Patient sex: M
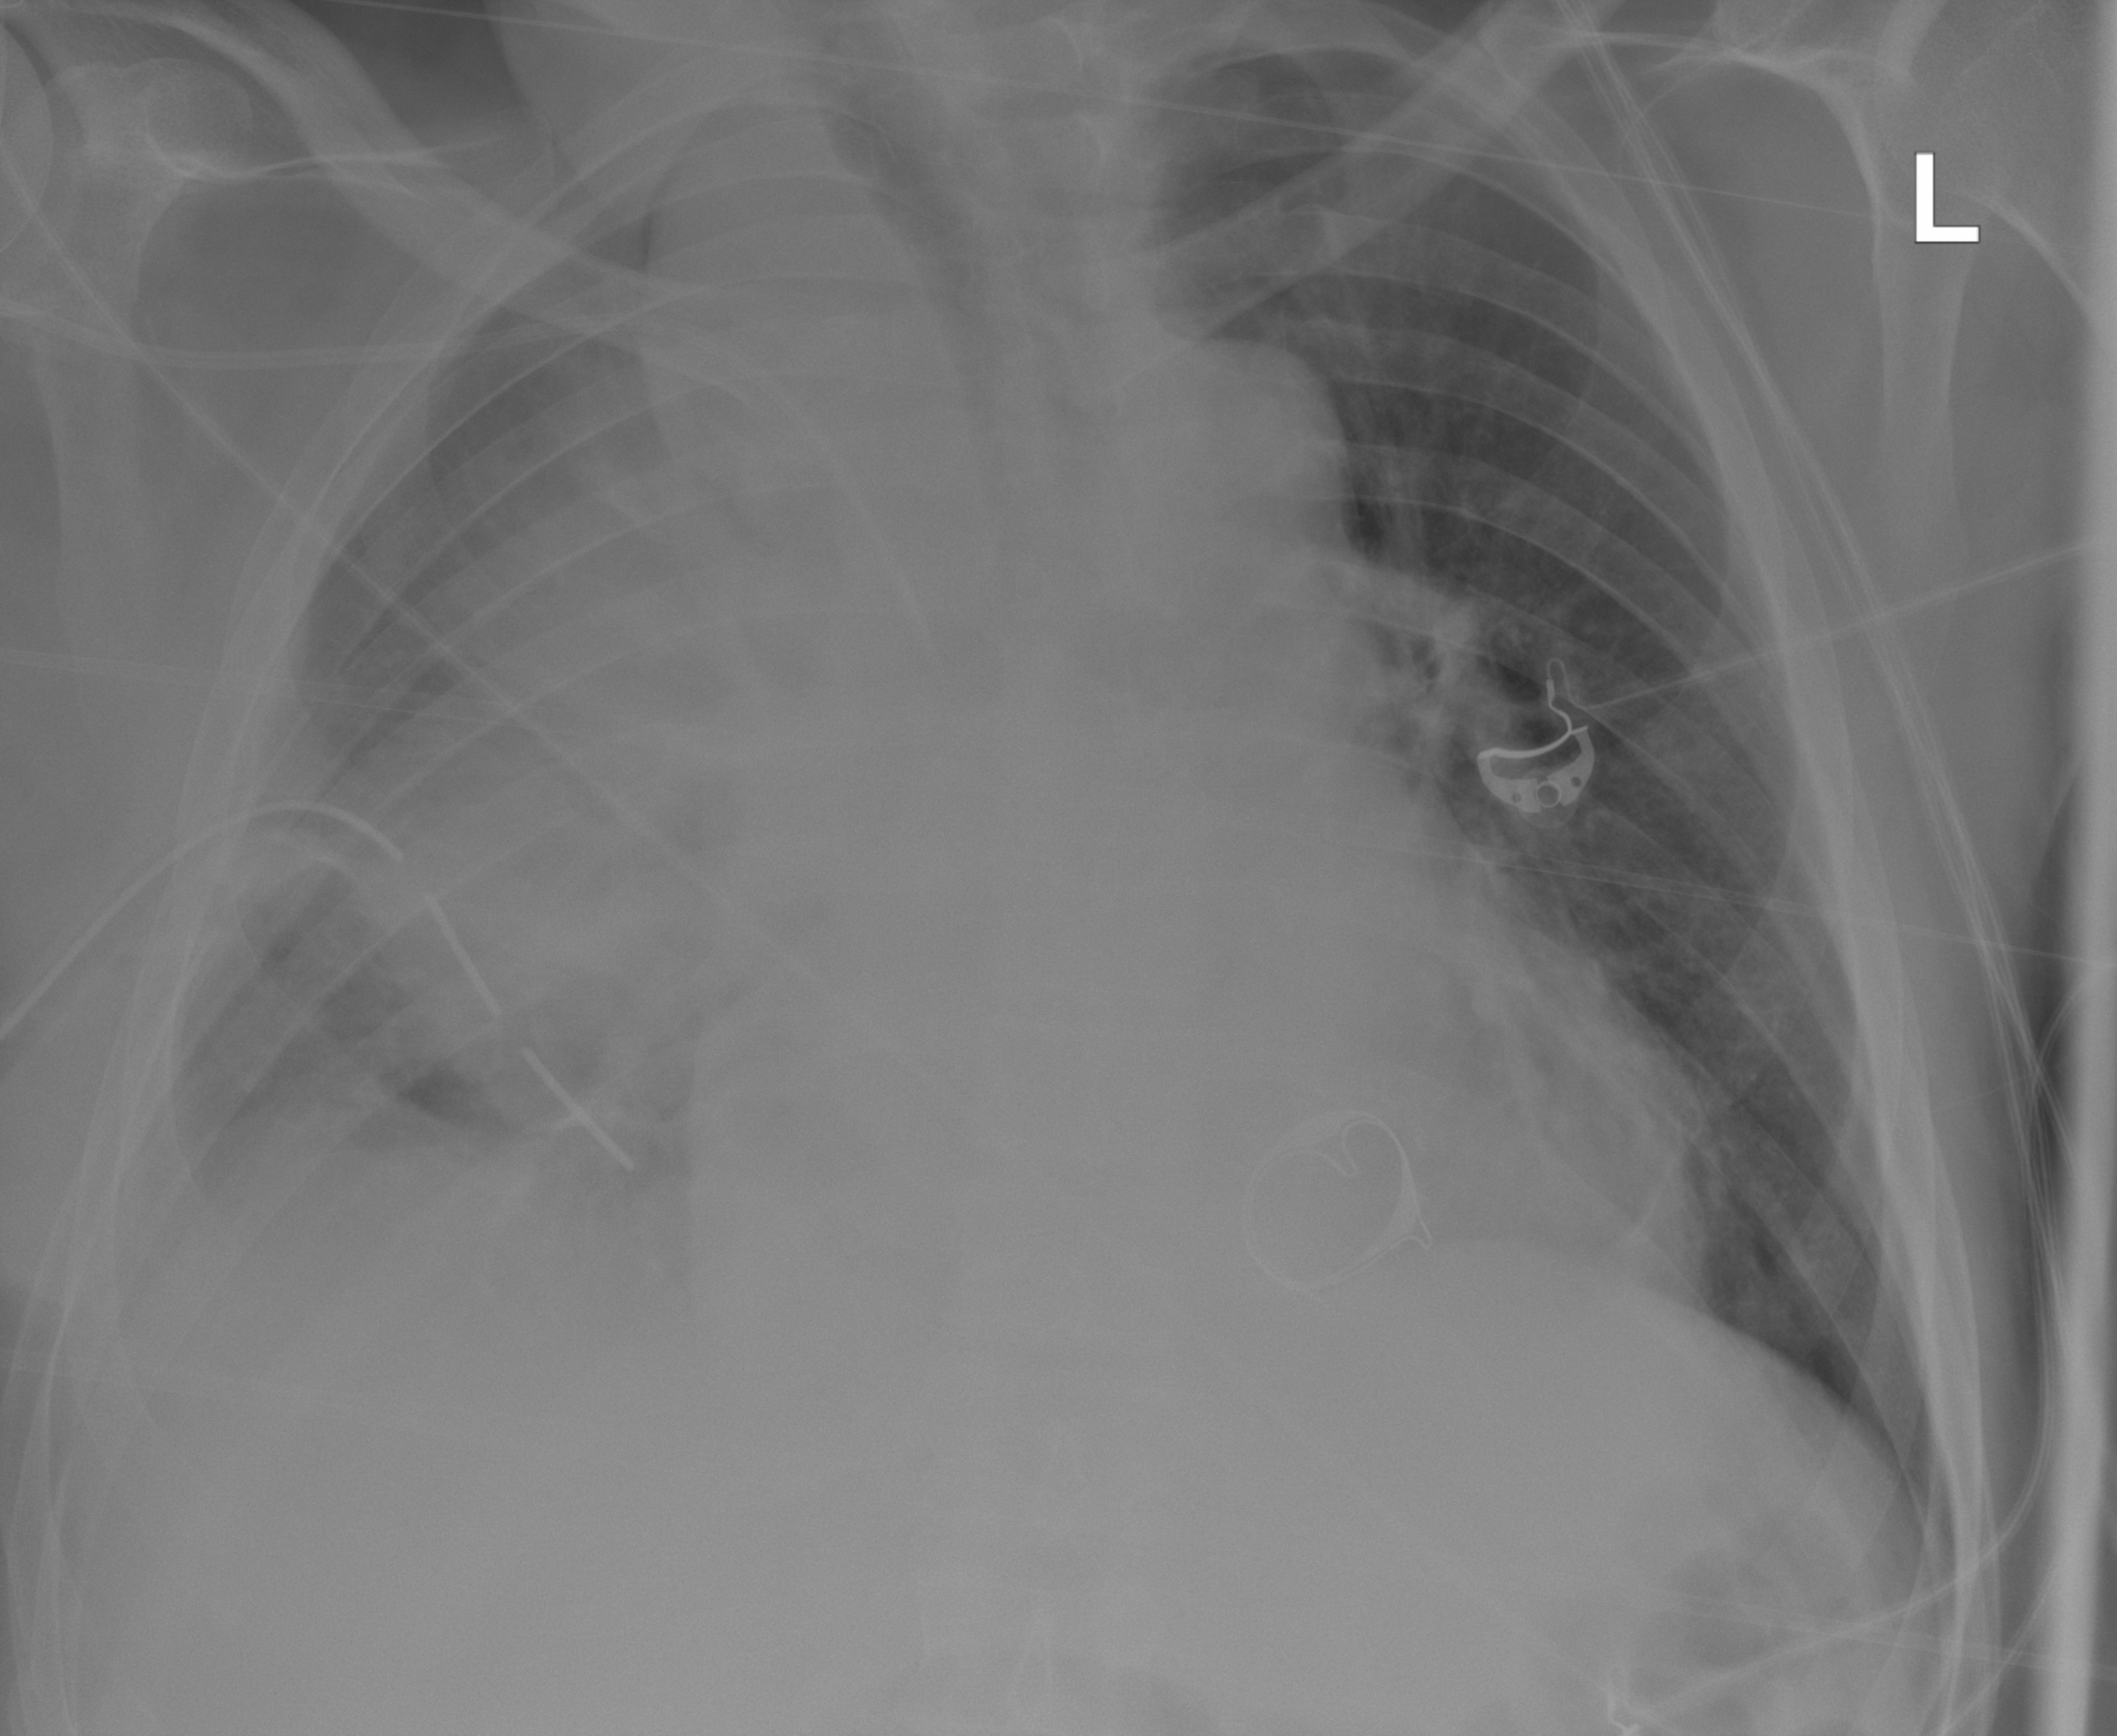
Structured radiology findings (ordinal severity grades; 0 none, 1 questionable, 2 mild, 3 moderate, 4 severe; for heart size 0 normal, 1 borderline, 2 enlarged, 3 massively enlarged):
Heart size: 2
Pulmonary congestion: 2
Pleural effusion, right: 2
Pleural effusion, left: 0
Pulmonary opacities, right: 3
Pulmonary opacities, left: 0
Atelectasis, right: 3
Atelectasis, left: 0